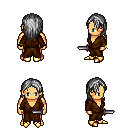
a pixel art fantasy rpg character, male body template, human, tanned skin, brown robe, teal pants, gray long hairstyle, bracelets, gold boots, dagger, four views (front, back, left, right), 2x2 character sprite sheet, small pixel art, hard edges, no anti-aliasing